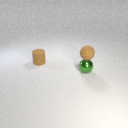
small brown rubber sphere above small green metal sphere